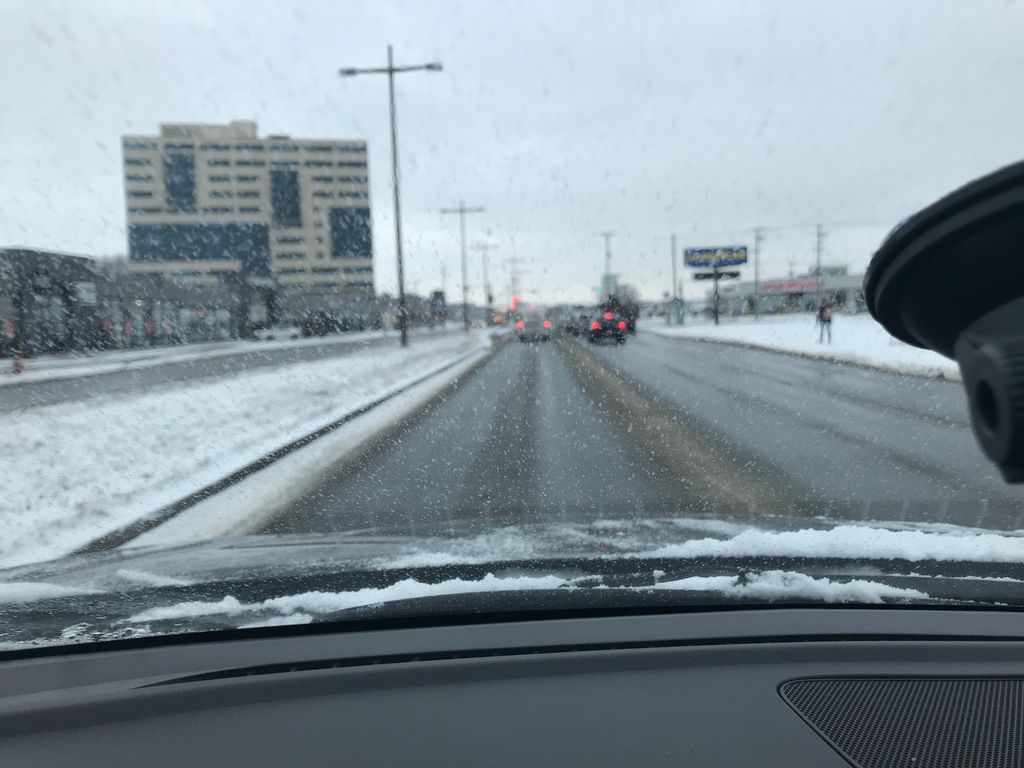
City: quebec_city